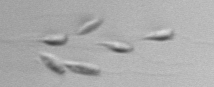
Label: Dinobryon